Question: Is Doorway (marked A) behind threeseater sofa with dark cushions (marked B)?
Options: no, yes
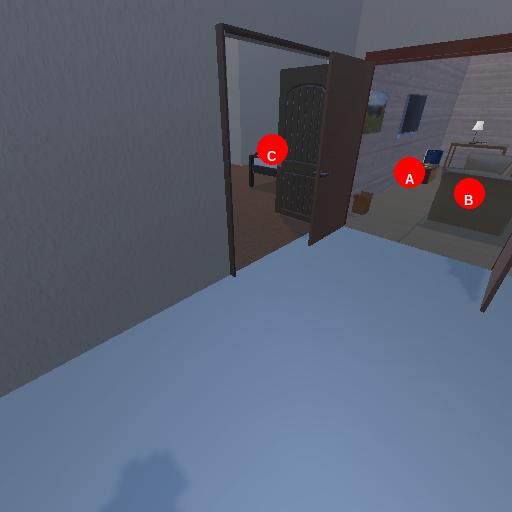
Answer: no